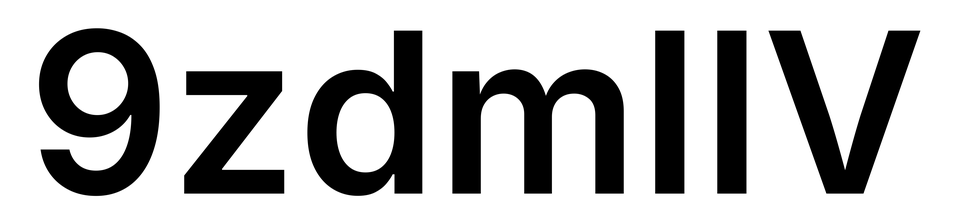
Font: Inter_SemiBold